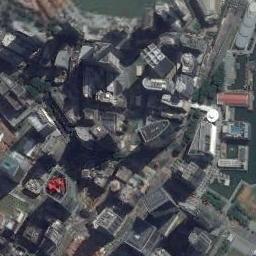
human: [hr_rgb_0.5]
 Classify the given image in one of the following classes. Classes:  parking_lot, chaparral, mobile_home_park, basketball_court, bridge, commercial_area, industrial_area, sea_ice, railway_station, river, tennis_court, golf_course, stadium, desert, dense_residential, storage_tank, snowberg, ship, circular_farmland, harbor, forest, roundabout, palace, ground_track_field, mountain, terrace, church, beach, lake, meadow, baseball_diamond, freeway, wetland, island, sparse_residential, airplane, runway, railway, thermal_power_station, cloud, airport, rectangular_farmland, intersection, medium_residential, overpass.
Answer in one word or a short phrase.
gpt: commercial_area